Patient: sex M, age 65
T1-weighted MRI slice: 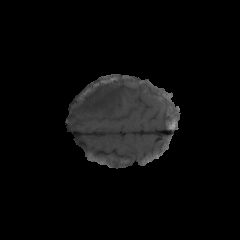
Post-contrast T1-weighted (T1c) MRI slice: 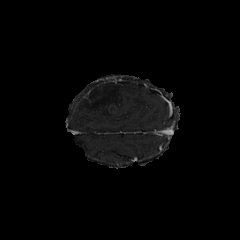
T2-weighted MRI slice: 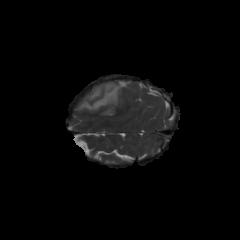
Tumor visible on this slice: yes
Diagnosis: Glioblastoma, IDH-wildtype
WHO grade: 4